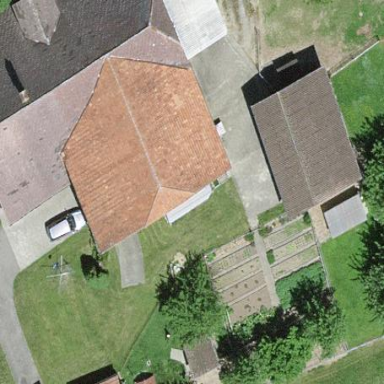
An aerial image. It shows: Farm building.